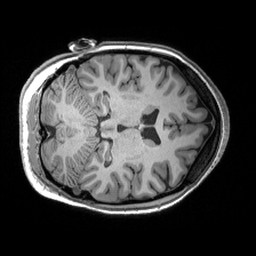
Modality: T1w
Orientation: axial
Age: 27
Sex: female
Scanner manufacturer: siemens
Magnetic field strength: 3 T
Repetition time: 2.53 s
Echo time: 0.00299 s